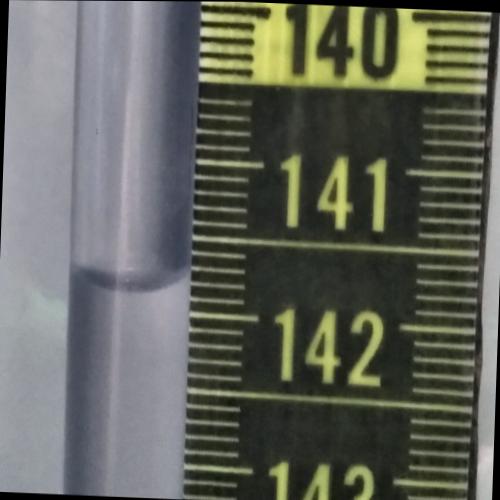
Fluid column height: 141.8 cm